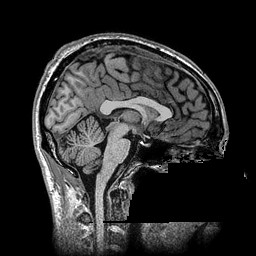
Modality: T1w
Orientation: sagittal
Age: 37